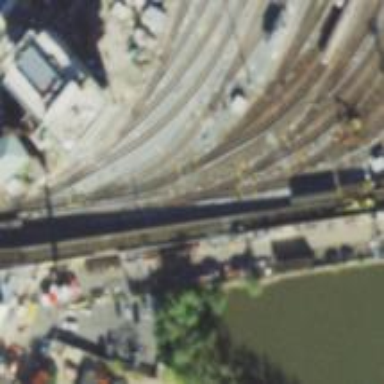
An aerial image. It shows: Electrified rail passing through service yard.